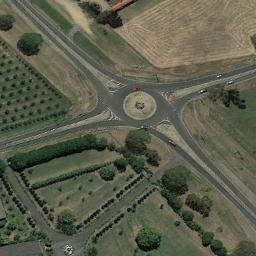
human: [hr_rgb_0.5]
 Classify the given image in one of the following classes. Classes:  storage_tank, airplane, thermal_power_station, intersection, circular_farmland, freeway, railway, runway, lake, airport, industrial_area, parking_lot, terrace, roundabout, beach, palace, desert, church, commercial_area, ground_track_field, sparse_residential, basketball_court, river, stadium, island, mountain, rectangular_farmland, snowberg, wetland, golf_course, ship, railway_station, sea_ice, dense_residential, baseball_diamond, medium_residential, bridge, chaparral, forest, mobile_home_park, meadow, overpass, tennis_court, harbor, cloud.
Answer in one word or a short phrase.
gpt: roundabout